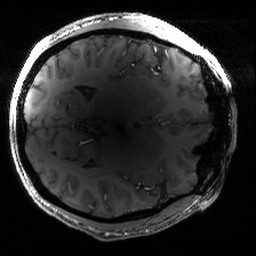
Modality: T1w
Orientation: axial
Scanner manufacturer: siemens
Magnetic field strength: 6.98 T
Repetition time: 2.5 s
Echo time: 0.00429 s